Field crop: maize
Growth stage: 2
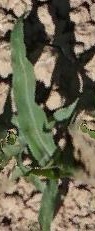
Species: maize